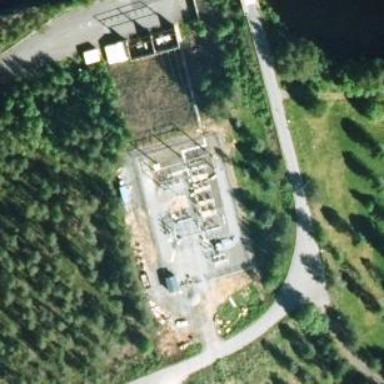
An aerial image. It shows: Distribution-level power substation.